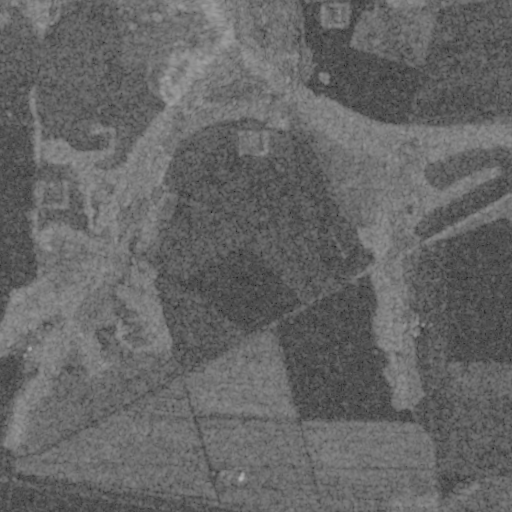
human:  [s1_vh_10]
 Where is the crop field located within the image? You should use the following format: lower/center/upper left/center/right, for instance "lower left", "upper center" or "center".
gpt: The crop field is located in the lower right of the image.
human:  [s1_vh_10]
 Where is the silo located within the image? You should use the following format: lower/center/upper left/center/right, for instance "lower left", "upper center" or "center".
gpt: The silo is located in the lower center of the image.
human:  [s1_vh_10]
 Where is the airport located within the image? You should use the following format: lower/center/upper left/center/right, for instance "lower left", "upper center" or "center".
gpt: There is no airport in the image.

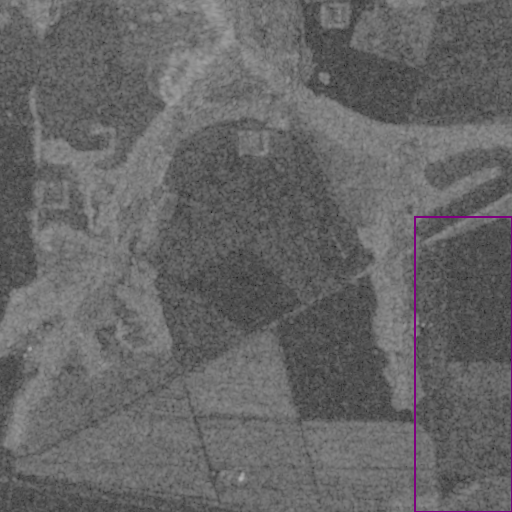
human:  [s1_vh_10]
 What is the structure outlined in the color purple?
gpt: The structure outlined in purple is a crop field.
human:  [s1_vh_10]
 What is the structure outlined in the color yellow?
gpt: There is no yellow outline.